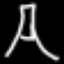
Label: The Eiffel Tower